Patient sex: M
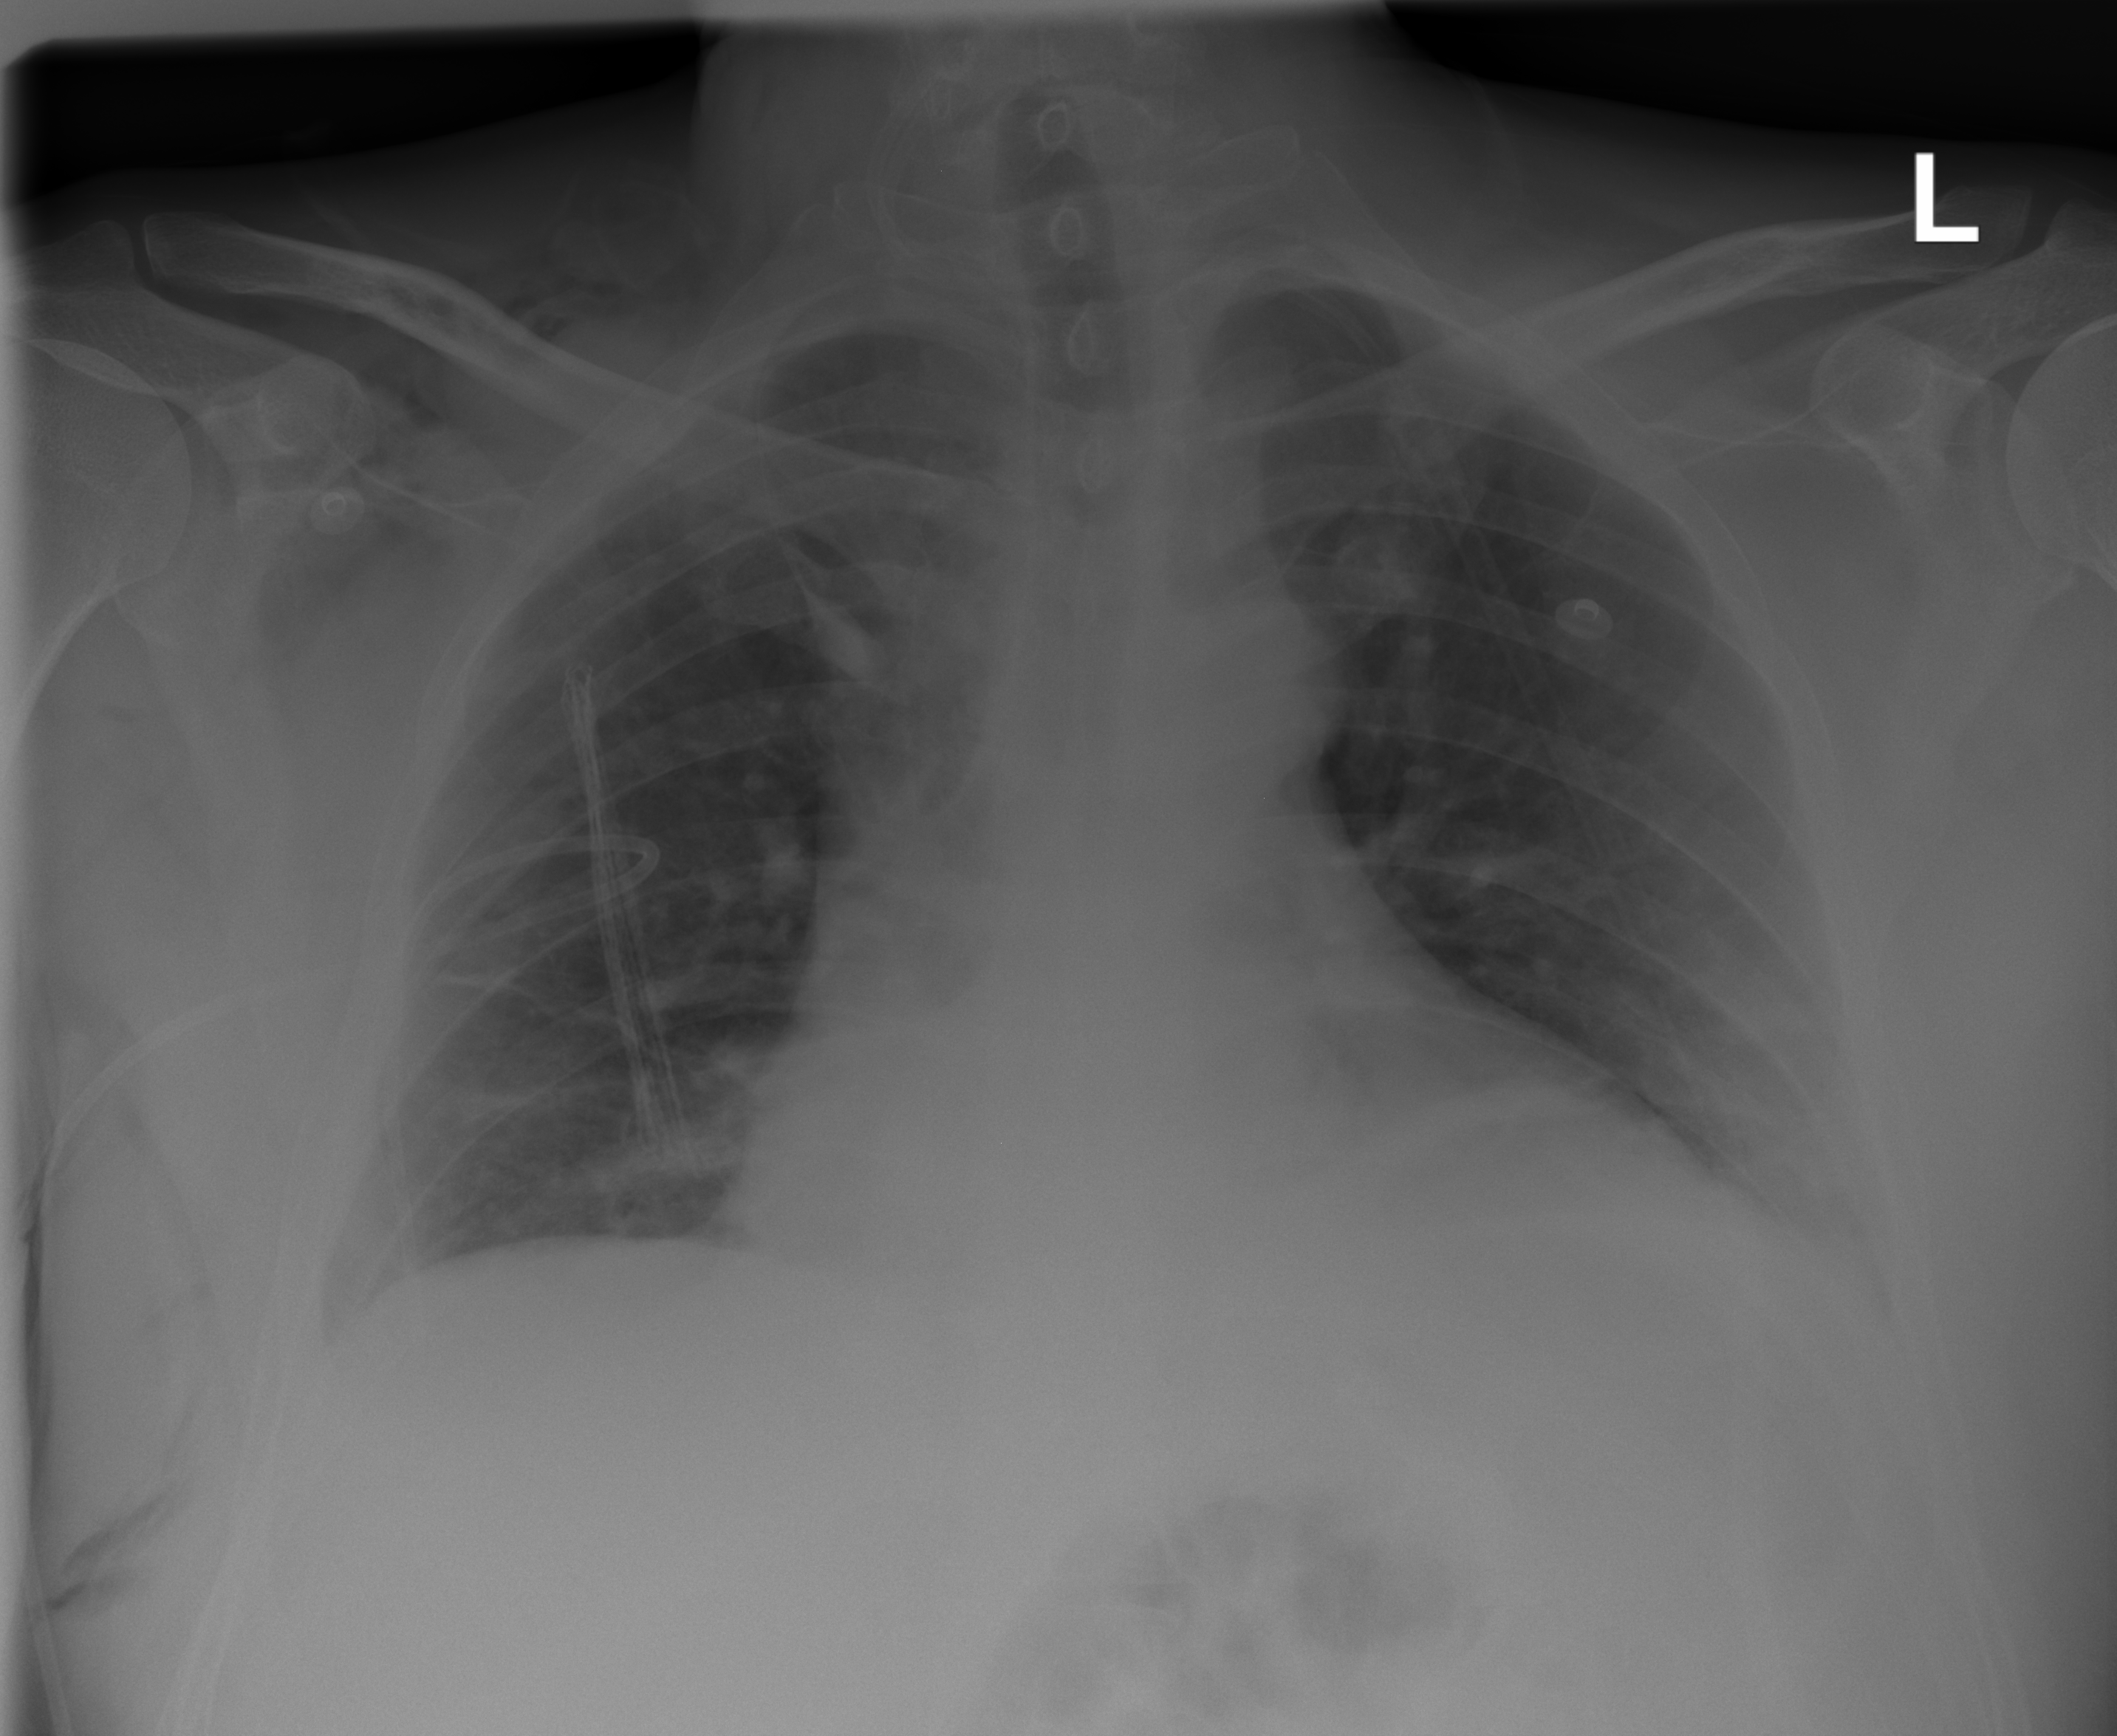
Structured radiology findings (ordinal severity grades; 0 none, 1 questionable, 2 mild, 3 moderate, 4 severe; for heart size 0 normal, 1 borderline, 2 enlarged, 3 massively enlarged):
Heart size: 2
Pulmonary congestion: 2
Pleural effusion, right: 0
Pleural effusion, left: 0
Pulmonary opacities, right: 0
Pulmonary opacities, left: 0
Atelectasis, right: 2
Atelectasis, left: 2